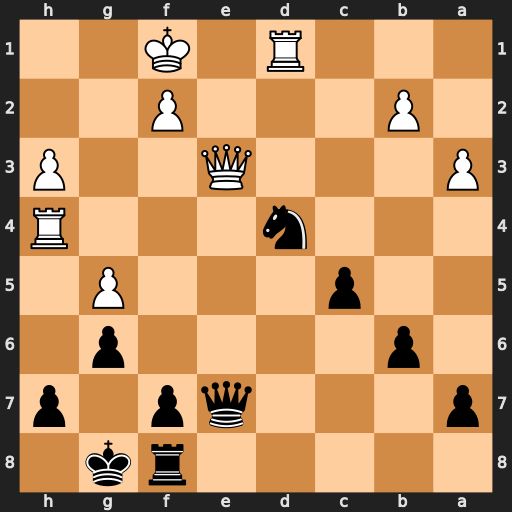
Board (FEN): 5rk1/p3qp1p/1p4p1/2p3P1/3n3R/P3Q2P/1P3P2/3R1K2
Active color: b
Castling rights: -
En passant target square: -
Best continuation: Qxe3 fxe3 Nf5 Ra4 Nxe3+ Ke1 Nxd1